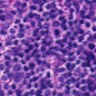
Metastatic tissue present: no